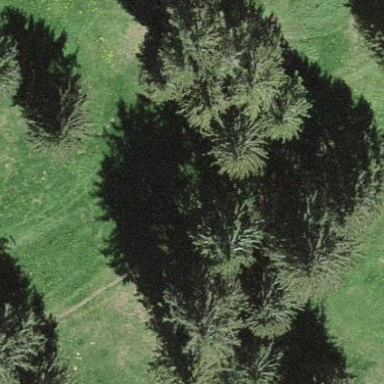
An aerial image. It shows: Beautiful woodland area.